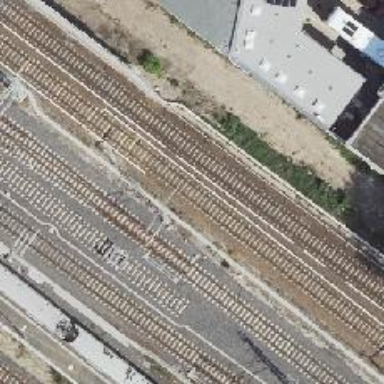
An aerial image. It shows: Railway signal.